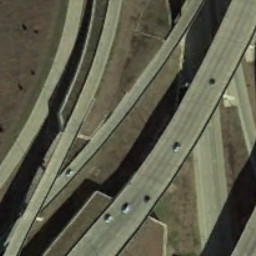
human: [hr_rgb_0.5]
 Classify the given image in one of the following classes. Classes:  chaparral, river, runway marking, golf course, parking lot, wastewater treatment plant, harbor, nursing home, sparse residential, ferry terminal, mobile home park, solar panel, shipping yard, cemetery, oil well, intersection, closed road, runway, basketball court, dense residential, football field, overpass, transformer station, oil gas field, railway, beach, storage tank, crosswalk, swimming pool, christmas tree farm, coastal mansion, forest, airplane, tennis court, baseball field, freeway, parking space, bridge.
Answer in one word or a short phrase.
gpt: overpass